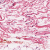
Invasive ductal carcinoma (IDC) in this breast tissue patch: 1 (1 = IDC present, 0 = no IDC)